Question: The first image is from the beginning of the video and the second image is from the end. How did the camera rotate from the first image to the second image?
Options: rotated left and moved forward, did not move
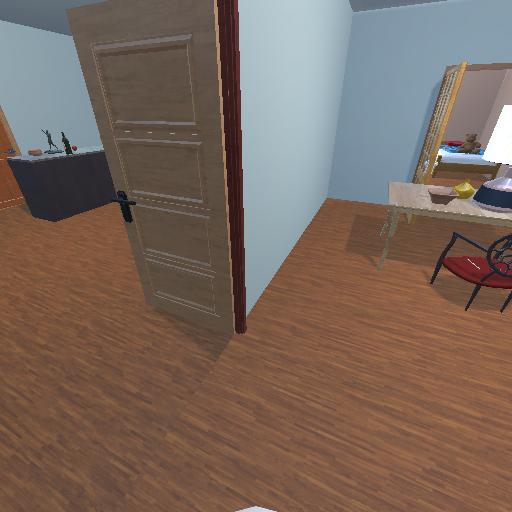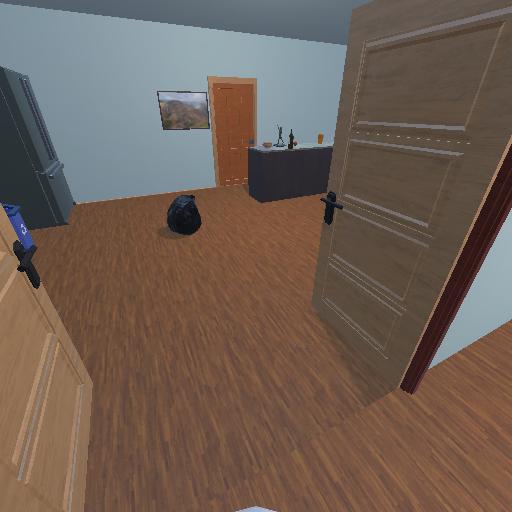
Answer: rotated left and moved forward